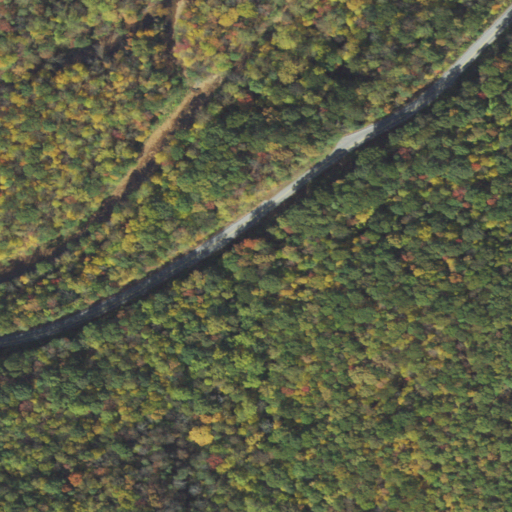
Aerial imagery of valley in Pennsylvania named Green Hollow containing deciduous forest, open development, mixed forest, and shrub